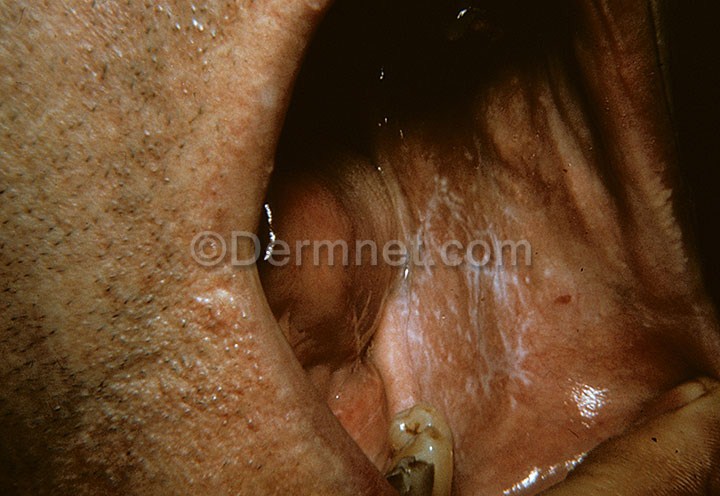
Disease: Psoriasis pictures Lichen Planus and related diseases